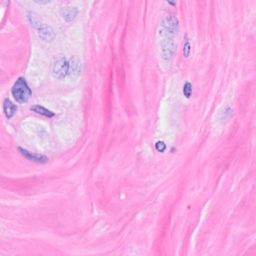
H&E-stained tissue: Breast